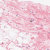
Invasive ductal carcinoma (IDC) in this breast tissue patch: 0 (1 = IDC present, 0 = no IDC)